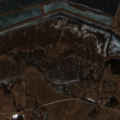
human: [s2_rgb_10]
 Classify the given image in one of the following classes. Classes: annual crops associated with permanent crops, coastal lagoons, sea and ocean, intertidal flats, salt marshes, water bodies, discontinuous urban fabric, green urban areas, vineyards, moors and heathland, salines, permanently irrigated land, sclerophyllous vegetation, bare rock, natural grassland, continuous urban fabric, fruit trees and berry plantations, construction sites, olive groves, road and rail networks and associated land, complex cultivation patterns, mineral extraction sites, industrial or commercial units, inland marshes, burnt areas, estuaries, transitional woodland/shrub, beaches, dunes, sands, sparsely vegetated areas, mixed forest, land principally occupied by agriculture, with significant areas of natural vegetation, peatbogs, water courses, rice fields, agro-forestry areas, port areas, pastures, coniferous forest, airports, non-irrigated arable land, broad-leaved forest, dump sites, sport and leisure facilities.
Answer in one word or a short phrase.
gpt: complex cultivation patterns, mixed forest, inland marshes, water bodies